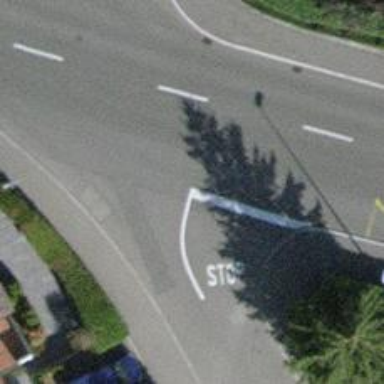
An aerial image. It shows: Stop road.